Field crop: maize
Growth stage: 1
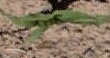
Species: maize